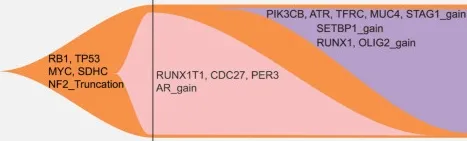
The altered landscape and phylogenetic reconstruction of the two samples. (C, D) Fishplot indicating the dynamic clonal progression of the tumor, and clonal evolution tree showing the phylogenetic relationship between the two samples.
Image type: chart (chart)